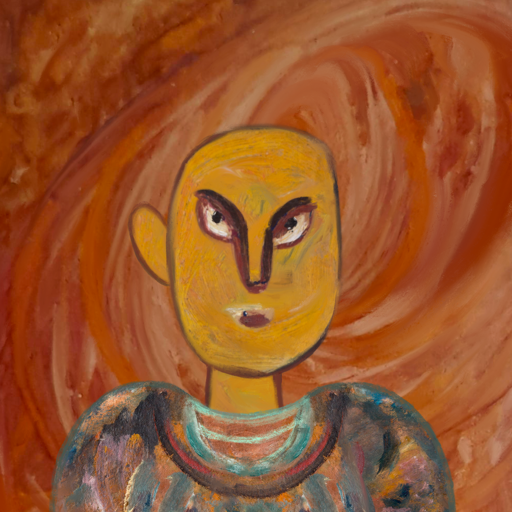
Background: Pious_Lady, Head And Neck Front: After_Raid, Face Front: After_Raid, Bust: Boggyland, Hair Front: Blank, Head Accessory: Blank, Second Necklace: Blank, Necklace: Blank, Baby: Blank